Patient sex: M
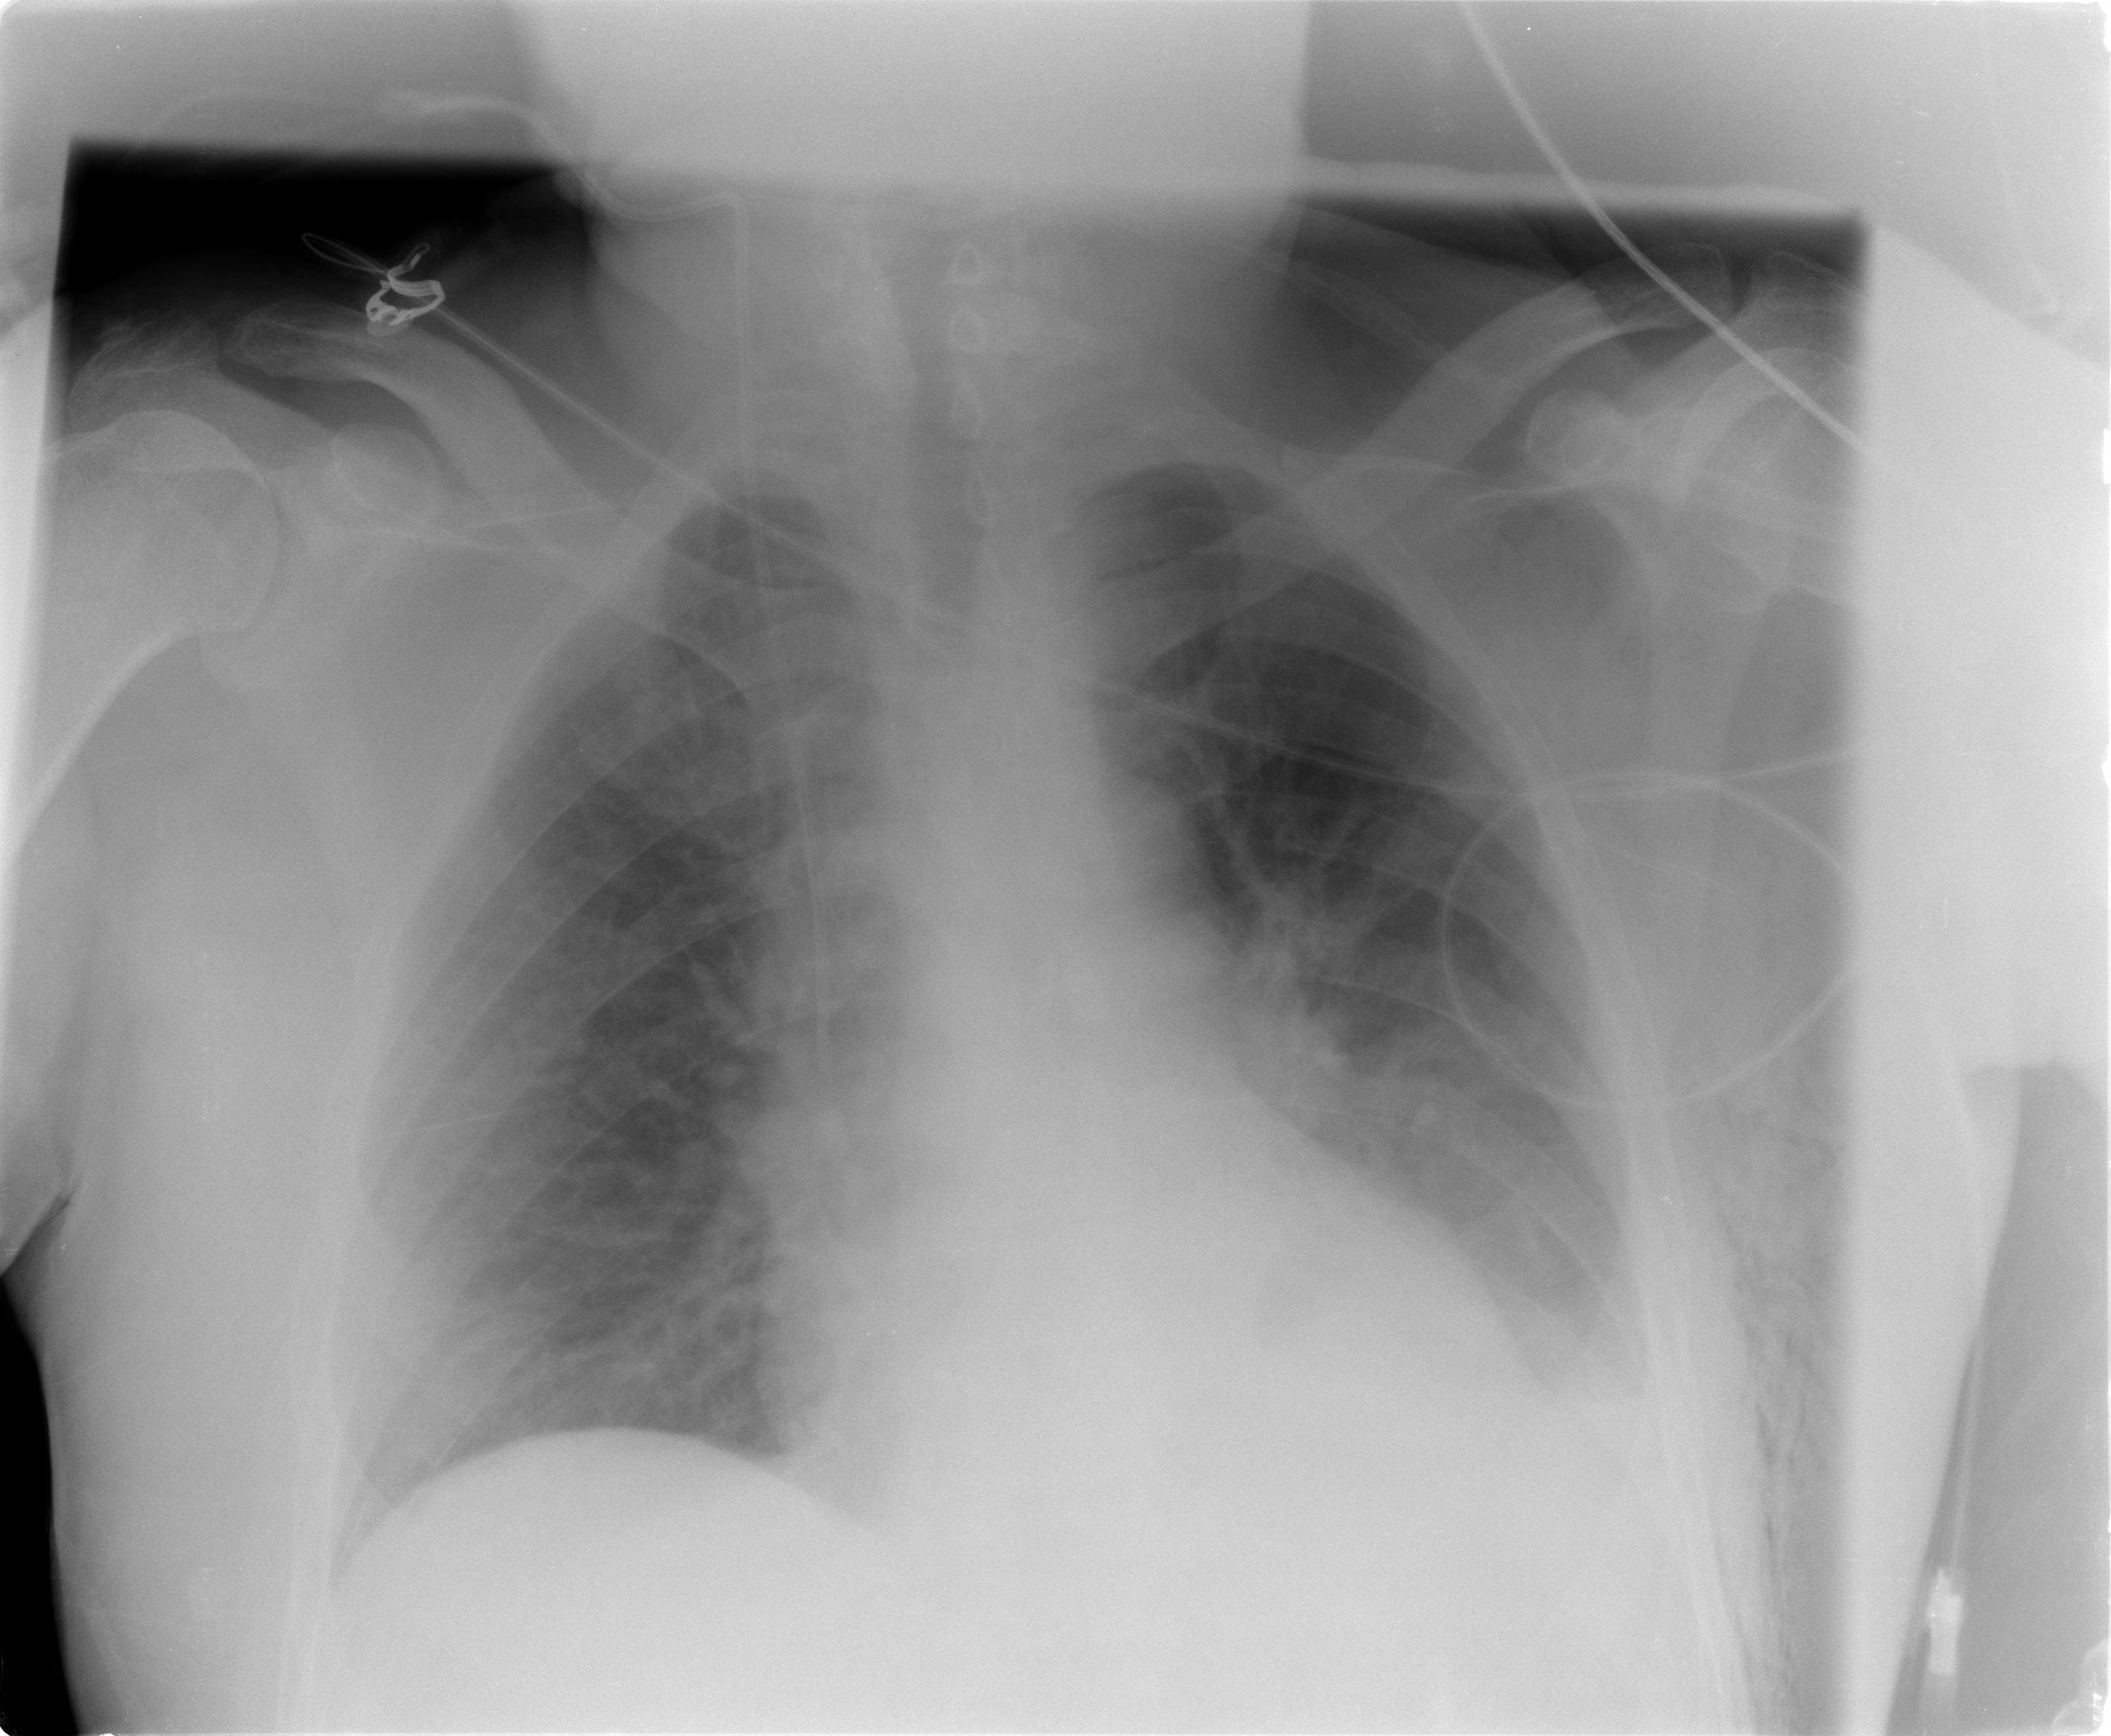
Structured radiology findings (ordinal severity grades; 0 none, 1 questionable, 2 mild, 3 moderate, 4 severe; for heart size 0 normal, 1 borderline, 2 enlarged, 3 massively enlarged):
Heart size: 1
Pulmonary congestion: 2
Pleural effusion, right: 1
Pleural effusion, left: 2
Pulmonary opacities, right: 2
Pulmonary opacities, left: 0
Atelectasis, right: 2
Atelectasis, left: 2